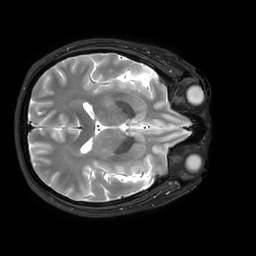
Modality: T2w
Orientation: axial
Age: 31
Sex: female
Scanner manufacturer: philips
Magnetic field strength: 3 T
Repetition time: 2.5 s
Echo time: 0.2438 s